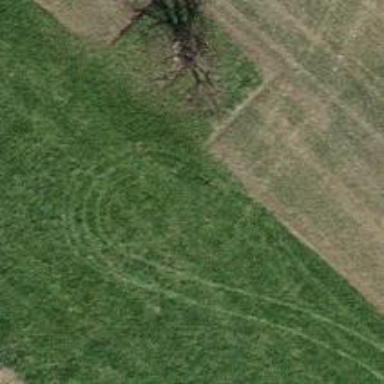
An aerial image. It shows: Mixed-leaf deciduous tree in its natural environment.